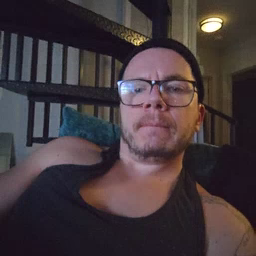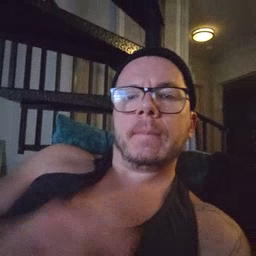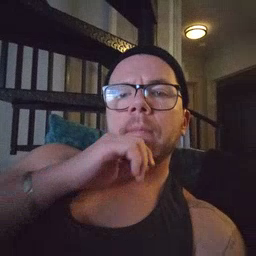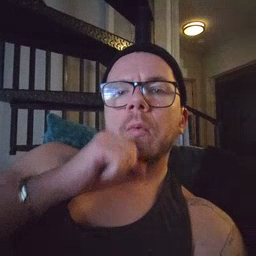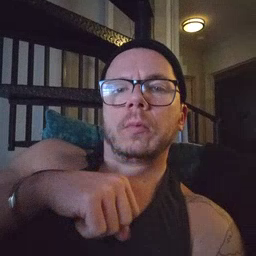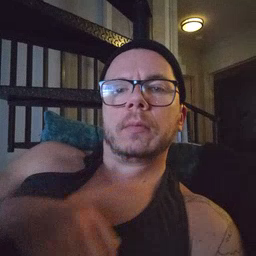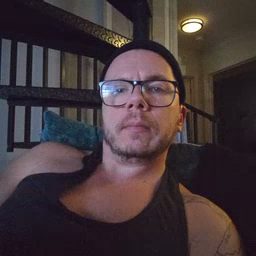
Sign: old